Question: Who knows how the port is chosen when I'm using accept method of ServerSocket class? Is it possible to define a range for the ports the method can choose from? Can I 'take' ports one by one just in order?
'''
ServerSocket sSocket = new ServerSocket(5050);
Socket socket = sSocket.accept();
'''

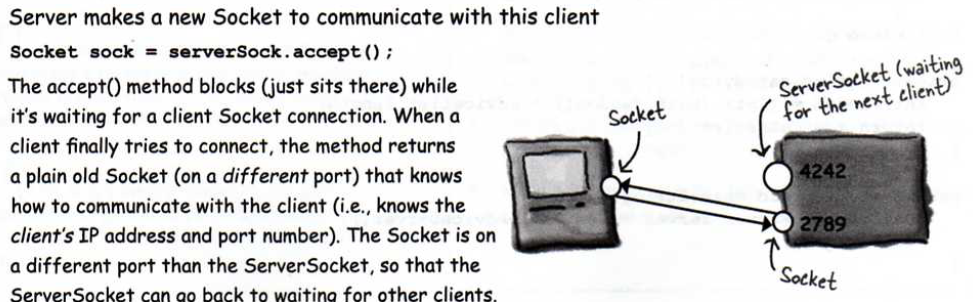
Answer: The diagram is incorrect (and is listed in the <URL>.
The chooses port at random (you don't need to do anything special in Java) and connects to the server on whichever port you specified. Using the 'netstat' commandline tool you can see this.
First, just the listening server socket with no clients:
(there are lots of other entries, I've just removed the unrelated ones)
Now with one client connecting from localhost (127.0.0.1):
Since the client is connecting from the same machine, we see two established connections - one from client to server (1), the other from server to client (2). They have opposite local and foreign addresses (since they're talking to each other) and you can see the server is still using port 5050 while the original server socket (3) continues to listen on the same port.
(this output is from a Mac, but Windows/Linux also have 'netstat' giving similar output)